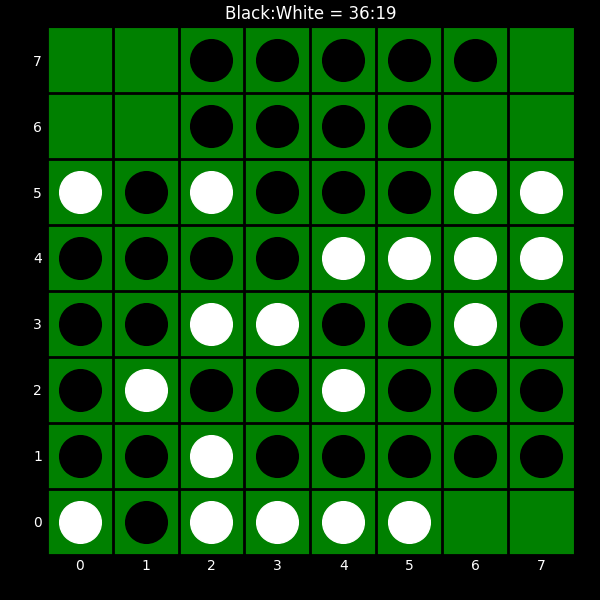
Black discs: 36
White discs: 19